Field crop: tomato
Growth stage: 1
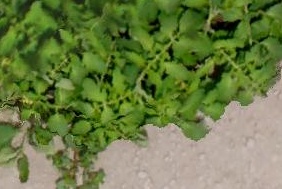
Species: tomato